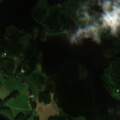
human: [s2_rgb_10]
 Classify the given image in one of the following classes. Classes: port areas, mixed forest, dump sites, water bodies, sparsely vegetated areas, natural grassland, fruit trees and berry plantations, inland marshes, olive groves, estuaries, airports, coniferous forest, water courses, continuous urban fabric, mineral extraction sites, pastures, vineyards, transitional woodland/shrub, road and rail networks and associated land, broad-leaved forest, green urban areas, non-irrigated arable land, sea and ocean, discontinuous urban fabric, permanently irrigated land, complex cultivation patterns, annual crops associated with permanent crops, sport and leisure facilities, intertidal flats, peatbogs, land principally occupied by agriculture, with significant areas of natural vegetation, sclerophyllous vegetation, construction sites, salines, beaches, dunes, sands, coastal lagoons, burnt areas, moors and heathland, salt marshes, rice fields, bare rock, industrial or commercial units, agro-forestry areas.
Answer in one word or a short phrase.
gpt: land principally occupied by agriculture, with significant areas of natural vegetation, mixed forest, water bodies